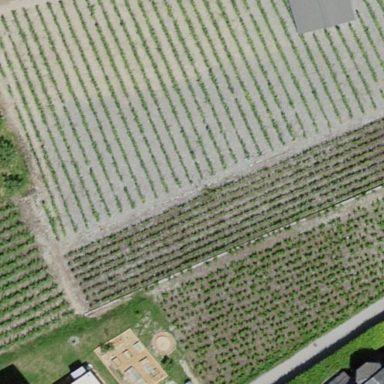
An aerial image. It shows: Vineyard growing grapes.